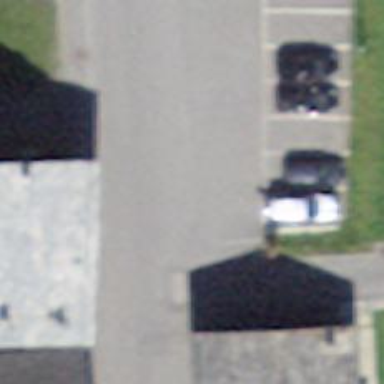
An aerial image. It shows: Post box is visible.